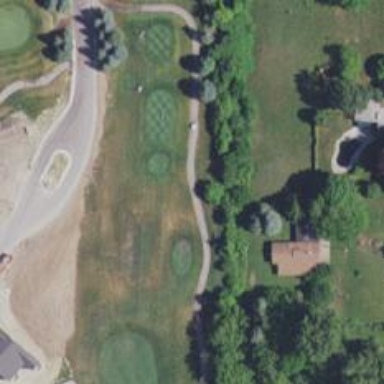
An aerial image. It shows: Pathway for golf carts.